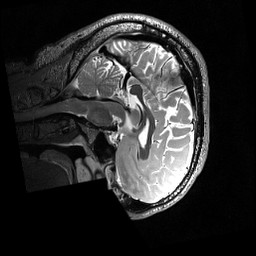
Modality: T2w
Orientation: sagittal
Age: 38
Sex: male
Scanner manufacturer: siemens
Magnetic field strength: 3 T
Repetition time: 3.2 s
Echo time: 0.566 s